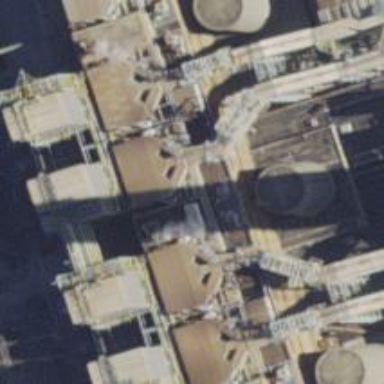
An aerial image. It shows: Generator with steam turbine as its type.